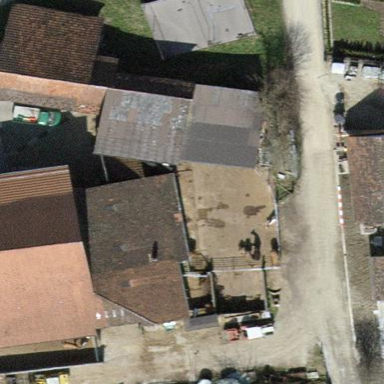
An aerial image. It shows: Farm auxiliary building with gabled roof.